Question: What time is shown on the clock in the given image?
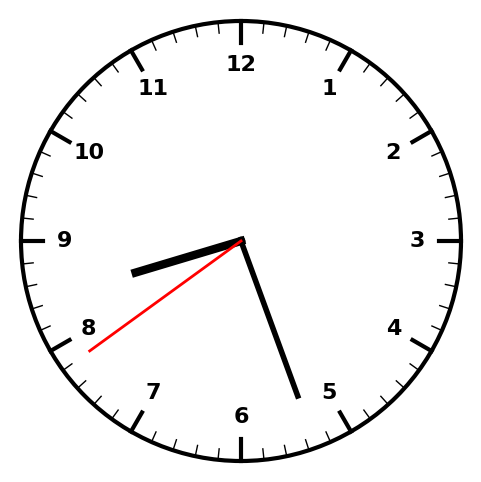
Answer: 08:26:39